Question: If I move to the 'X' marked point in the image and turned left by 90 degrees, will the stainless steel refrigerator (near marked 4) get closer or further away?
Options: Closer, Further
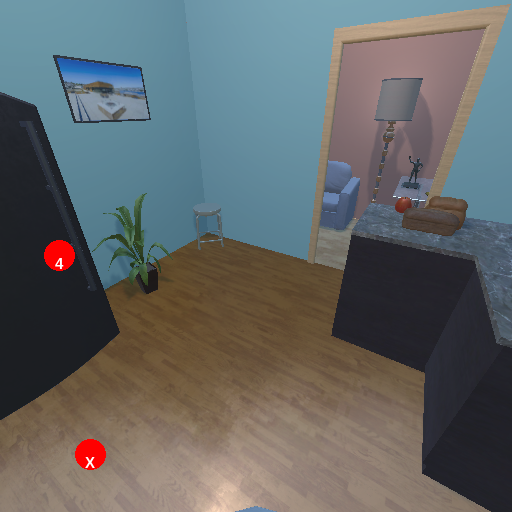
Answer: Closer